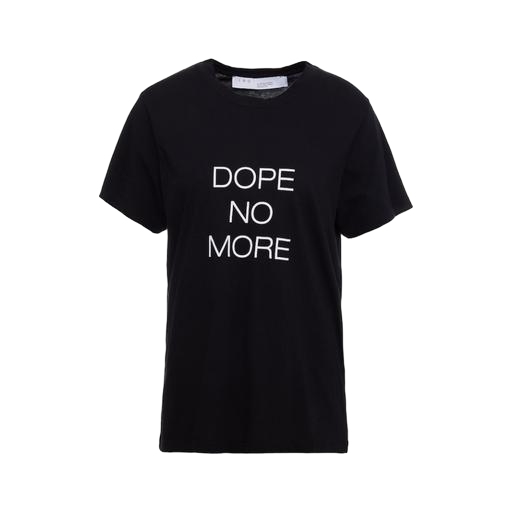
black graphic tee, black graphic short sleeve, black woman's tee, white background